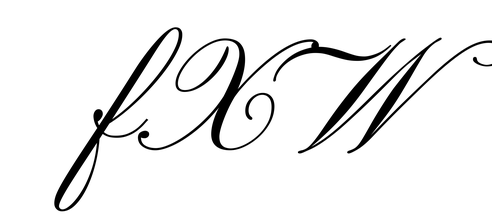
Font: PinyonScript-Regular